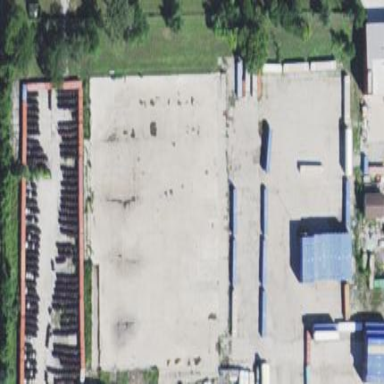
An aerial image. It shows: Industrial building.